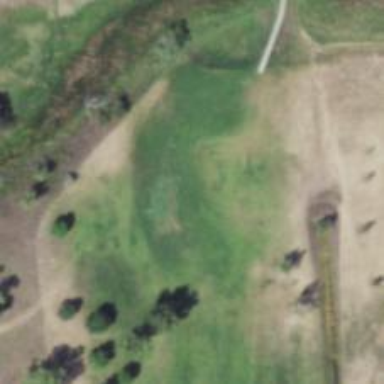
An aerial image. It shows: View of golf hole.